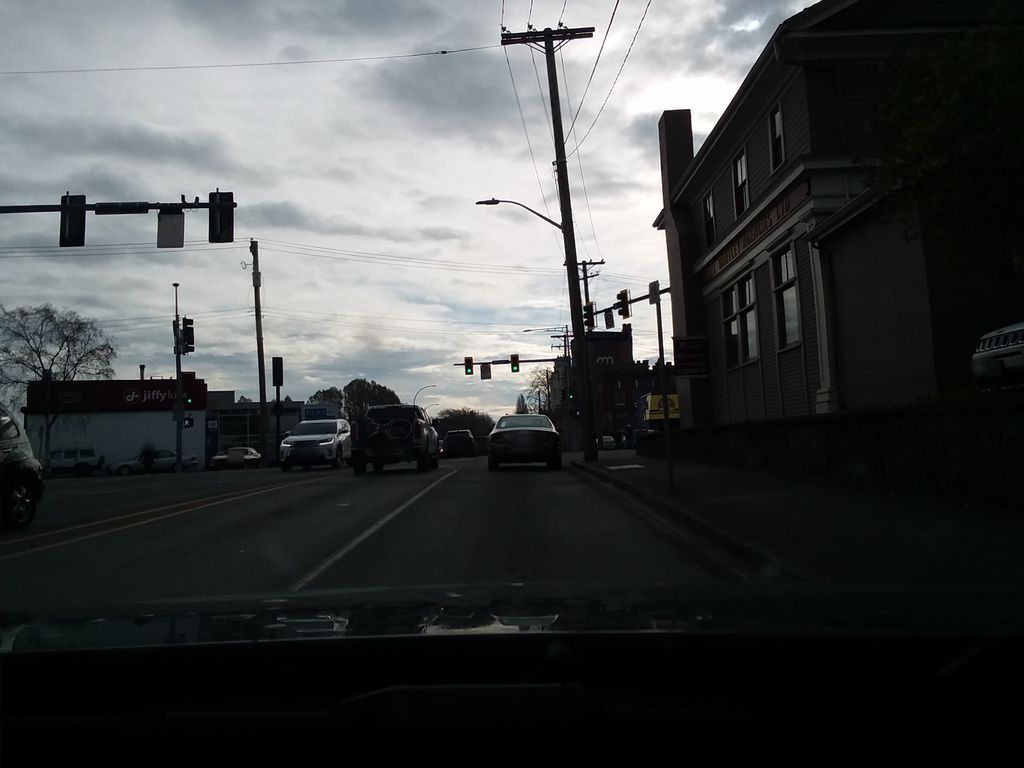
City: victoria